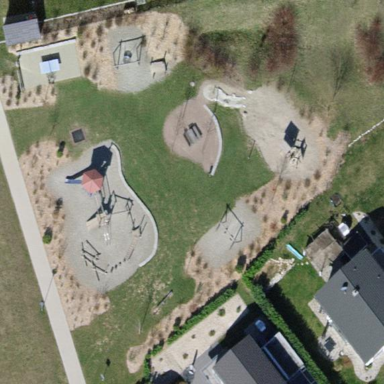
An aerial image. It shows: Playground area for leisure activities on the land.